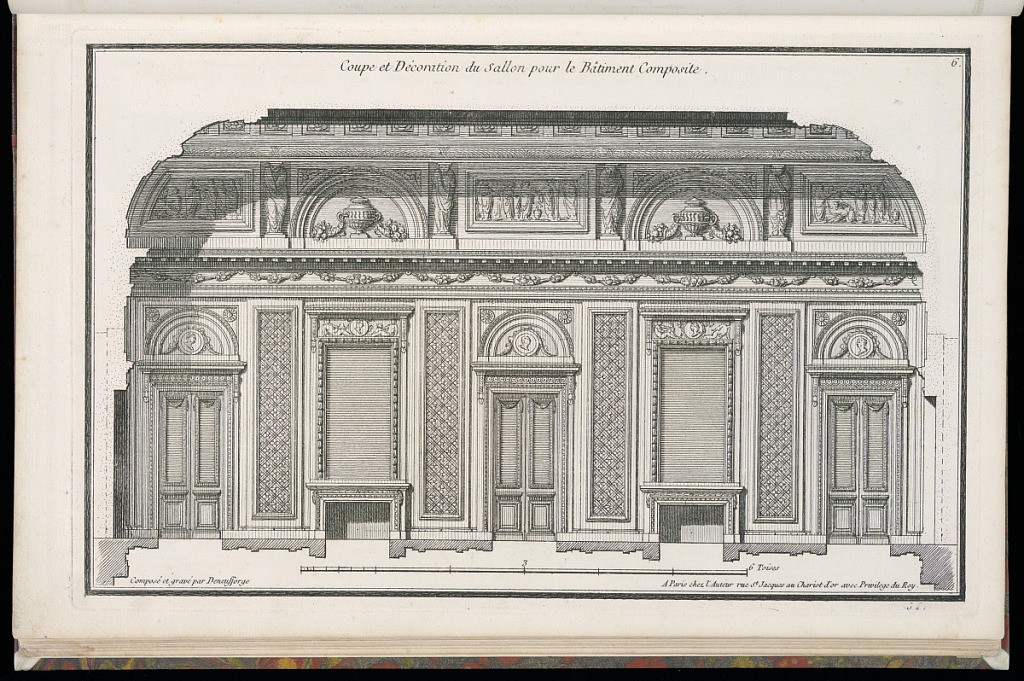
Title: Coupe et Décoration du Sallon pour le Bâtiment Composite
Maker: Jean-François de Neufforge, Flemish, 1714–1791
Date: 1768
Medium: Engraving on paper
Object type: Print
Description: Cross section revealing the interior of a living room decorated in the Composite order. There is a scale bar of 12 toises (1 toise was equal to about 3.799 square meters) at the bottom of the page. The plate is signed and numbered.